Question: After launching SSMS (2008 R2) on my dev machine, which I launch with
'''
"D:\Program Files\Microsoft SQL Server@\Tools\Binn\VSShell\Common7\IDE\Ssms.exe" -nosplash -S localhost -d testdata
'''
without doing anything,
in Activity Monitor I observe some sessions (TestData is my default database)

Details of session 51:
'''
select @@spid;
select SERVERPROPERTY('ProductLevel');
'''
Details of session 52:
'''
DBCC INPUTBUFFER(52)
'''
Details of session 53:
'''
SELECT
CAST(serverproperty(N'Servername') AS sysname) AS [Name],
'Server[@Name=' + quotename(CAST(
serverproperty(N'Servername')
AS sysname),'''') + ']' + '/JobServer' AS [Urn]
ORDER BY
[Name] ASC
'''
Details of session 54:
'''
SET NOCOUNT ON;
DECLARE @previous_collection_time datetime;
DECLARE @previous_request_count bigint;
DECLARE @current_collection_time datetime;
DECLARE @current_request_count bigint;
DECLARE @batch_requests_per_sec bigint;
DECLARE @interval_sec bigint;
-- Get the previous snapshot's time and batch request count
SELECT TOP 1 @previous_collection_time = collection_time, @previous_request_count = request_count
FROM #am_request_count
ORDER BY collection_time DESC;
-- Get the current total time and batch request count
SET @current_collection_time = GETDATE();
SELECT @current_request_count = cntr_value
FROM sys.sysperfinfo
WHERE counter_name = 'Batch Requests/sec' COLLATE Latin1_General_BIN;
SET @interval_sec =
-- Avoid divide-by-zero
CASE
WHEN DATEDIFF (second, @previous_collection_time, @current_collection_time) = 0 THEN 1
ELSE DATEDIFF (second, @previous_collection_time, @current_collection_time)
END;
-- Calc the Batch Requests/sec rate for the just-completed time interval.
SET @batch_requests_per_sec = (@current_request_count - @previous_request_count) / @interval_sec;
-- Save off current batch count
INSERT INTO #am_request_count (collection_time, request_count)
VALUES (@current_collection_time, @current_request_count);
-- Return the batch requests/sec rate for the just-completed time interval.
SELECT ISNULL (@batch_requests_per_sec, 0) AS batch_requests_per_sec;
-- Get rid of all but the most recent snapshot's data
DELETE FROM #am_request_count WHERE collection_time < @current_collection_time;
'''
If to launch SSMS (connecting to nameless instance by Windows authentication) without options then I do not have session corresponding to above show as 52
What had I done to have all those sessions to be launched ?
I just do not remember all what I had been doing in my dev SQL Server 2008 R2 before...
I restored the same options to SSMS.exe (-nosplash -S localhost -d testdata), relaunched SSMS and now I have different details corresponding to session 51 details:
'''
DECLARE @edition sysname;
SET @edition = cast(SERVERPROPERTY(N'EDITION') as sysname);
select case when @edition = N'SQL Azure' then 1 else 0 end as 'IsCloud'
'''
Why did not I have it before?
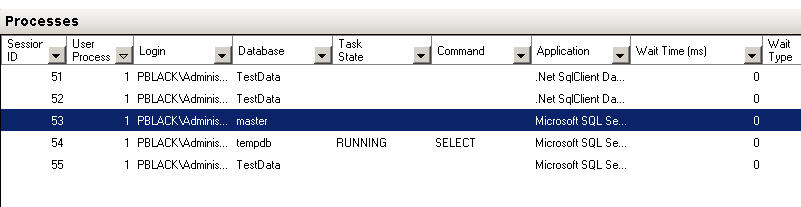
Answer: Those sessions are being used to pull data into the Activity Monitor.